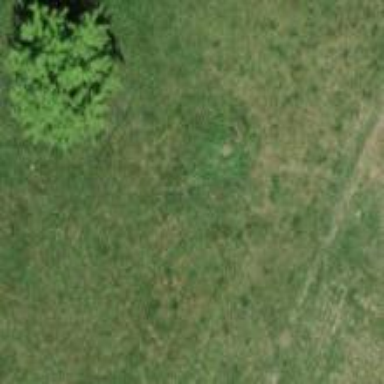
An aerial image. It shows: Broadleaved tree in natural setting.